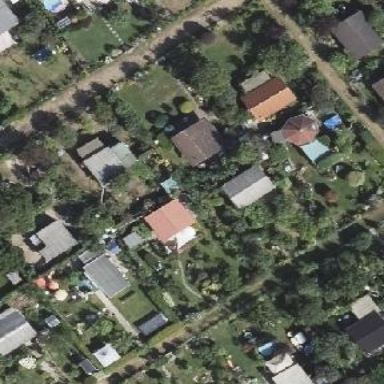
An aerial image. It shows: Plot in the allotments.